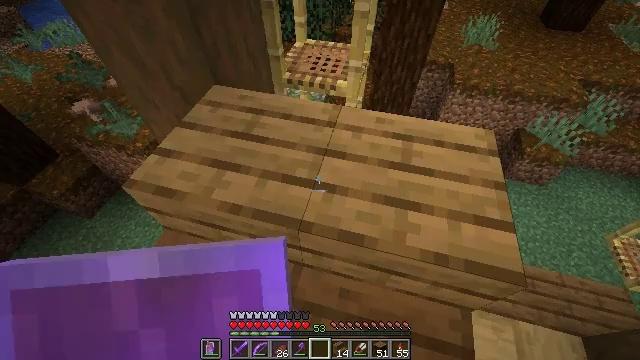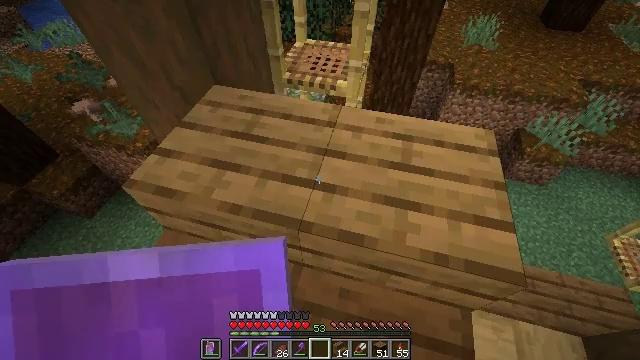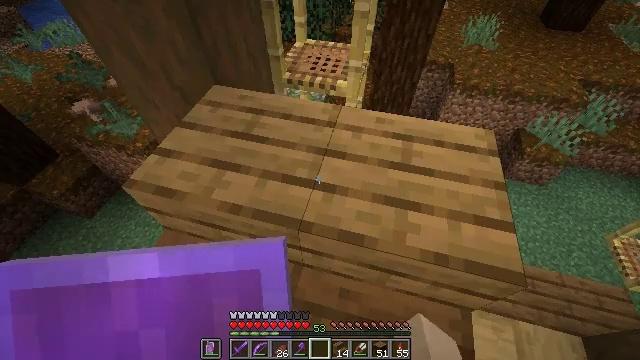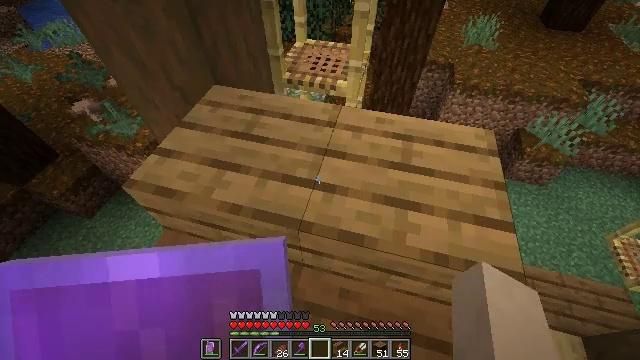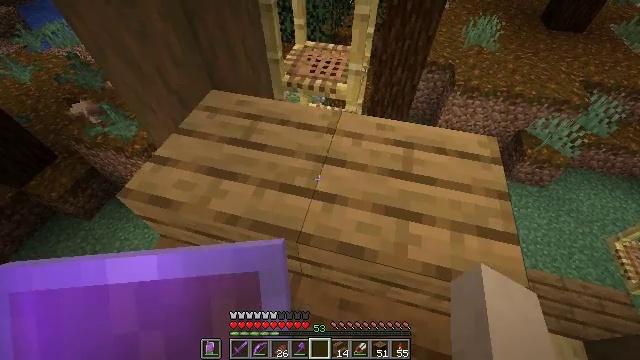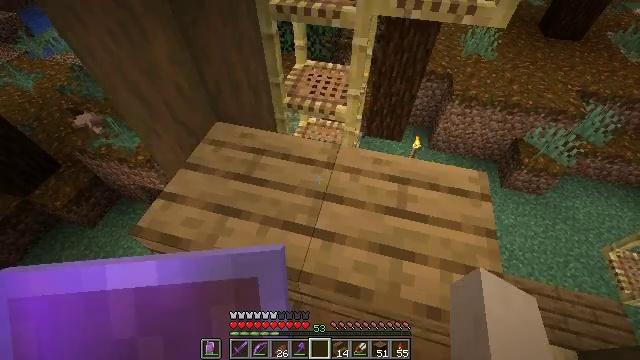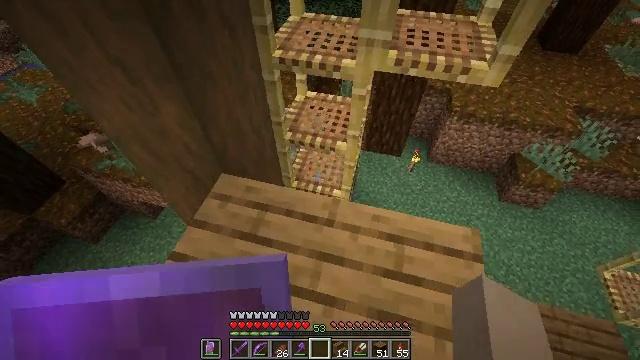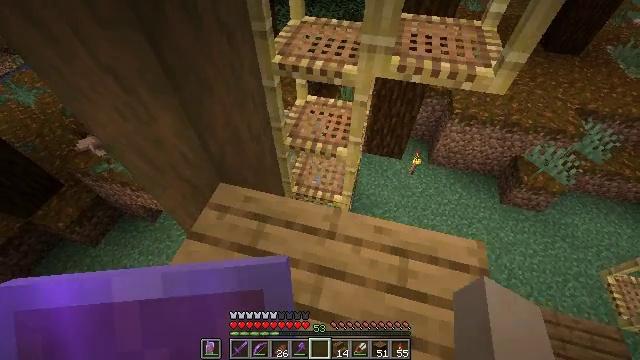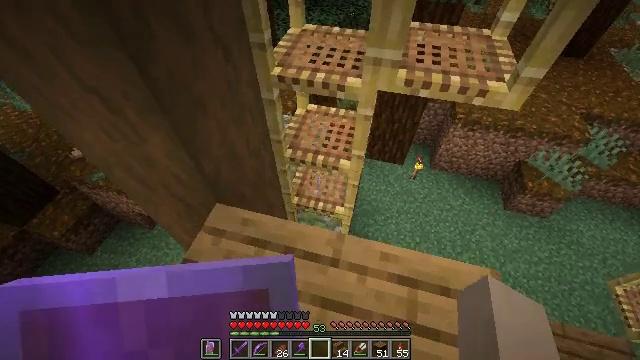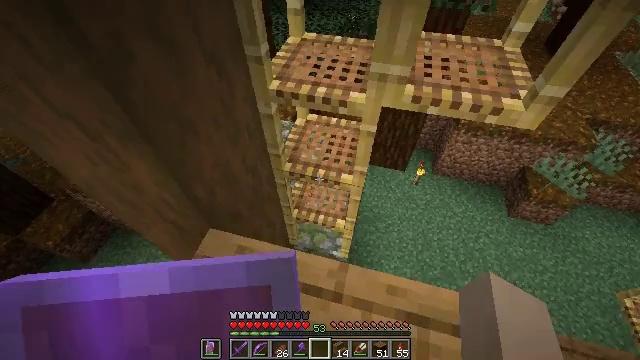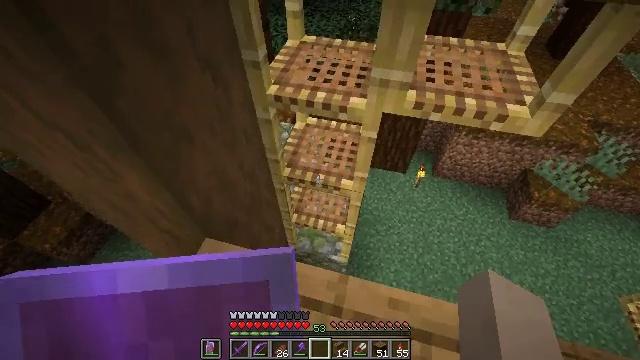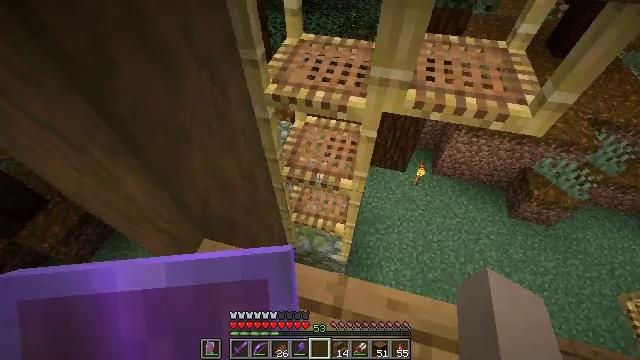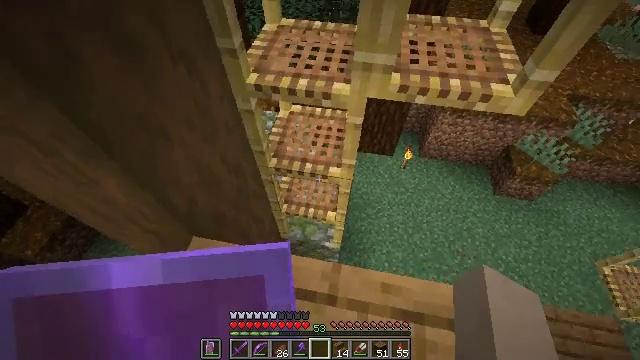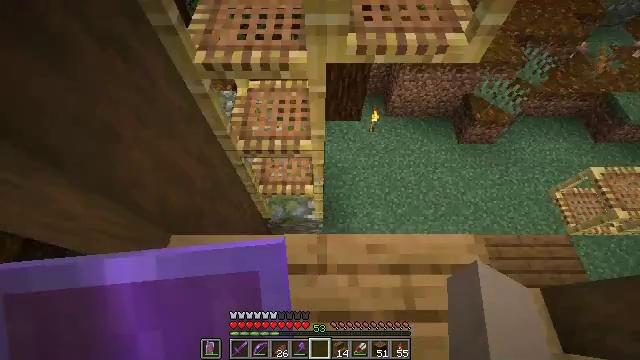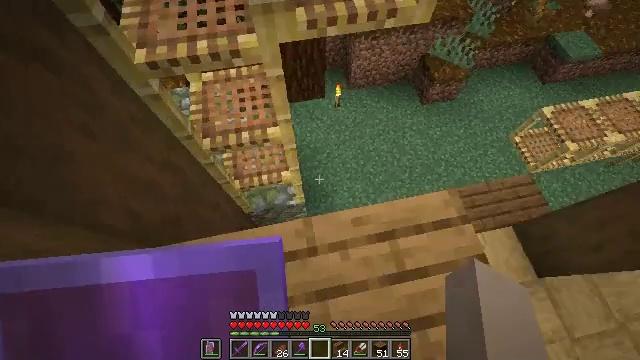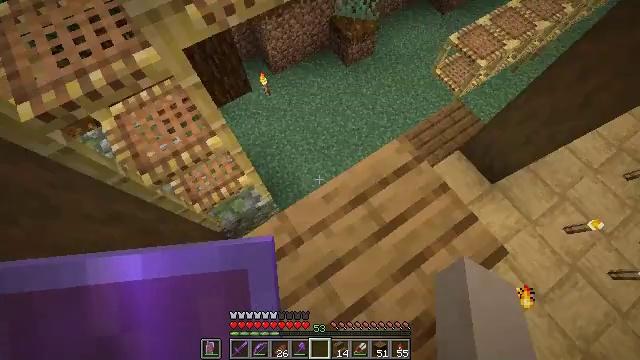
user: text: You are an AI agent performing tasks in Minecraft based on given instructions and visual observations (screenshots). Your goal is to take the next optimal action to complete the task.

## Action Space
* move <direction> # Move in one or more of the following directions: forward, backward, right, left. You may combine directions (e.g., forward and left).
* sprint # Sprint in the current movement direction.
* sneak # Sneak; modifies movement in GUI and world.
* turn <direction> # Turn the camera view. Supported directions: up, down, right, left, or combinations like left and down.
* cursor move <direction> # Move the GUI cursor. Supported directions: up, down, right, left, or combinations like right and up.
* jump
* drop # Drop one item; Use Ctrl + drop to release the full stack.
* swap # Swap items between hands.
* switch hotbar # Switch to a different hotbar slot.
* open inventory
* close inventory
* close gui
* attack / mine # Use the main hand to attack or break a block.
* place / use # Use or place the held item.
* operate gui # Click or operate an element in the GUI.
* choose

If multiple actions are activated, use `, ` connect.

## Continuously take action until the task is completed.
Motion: motion action
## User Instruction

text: Dig up the oak slab used in construction.
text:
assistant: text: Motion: no_op
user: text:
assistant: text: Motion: no_op
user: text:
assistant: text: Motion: no_op
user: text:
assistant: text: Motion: move forward
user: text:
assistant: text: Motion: move forward
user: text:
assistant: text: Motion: move forward
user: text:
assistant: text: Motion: move forward
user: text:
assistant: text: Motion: move forward
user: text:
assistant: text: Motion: no_op
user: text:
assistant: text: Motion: no_op
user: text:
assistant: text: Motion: no_op
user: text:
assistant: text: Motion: turn right and down
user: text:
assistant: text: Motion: turn right and down
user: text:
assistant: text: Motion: turn right and down
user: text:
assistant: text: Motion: turn right and down
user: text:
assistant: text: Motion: turn right and down
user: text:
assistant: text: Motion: turn right and down
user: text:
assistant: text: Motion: no_op
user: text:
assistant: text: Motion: no_op
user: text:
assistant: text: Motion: no_op
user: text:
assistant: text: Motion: no_op
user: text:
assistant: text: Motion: no_op
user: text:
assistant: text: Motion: no_op
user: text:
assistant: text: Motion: no_op
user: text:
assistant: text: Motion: no_op
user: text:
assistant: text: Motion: turn right
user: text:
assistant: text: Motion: turn right
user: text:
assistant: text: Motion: no_op
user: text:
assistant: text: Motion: no_op
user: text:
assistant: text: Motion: turn right and up